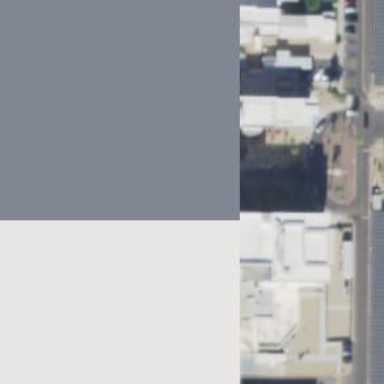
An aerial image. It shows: Part of building.